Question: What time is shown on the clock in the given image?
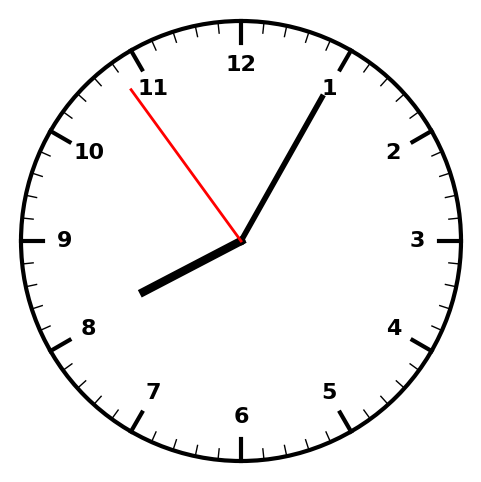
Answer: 08:04:54